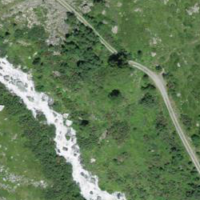
EUNIS habitat code: 26
Species observed at this site:
Primula hirsuta